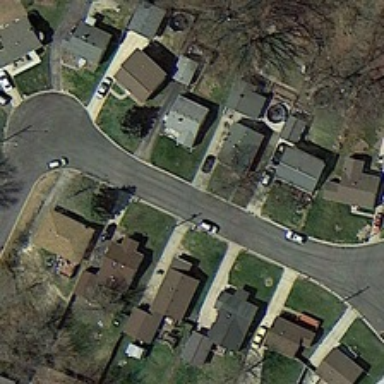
Some buildings and trees are in a medium residential area .